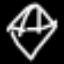
Label: diamond